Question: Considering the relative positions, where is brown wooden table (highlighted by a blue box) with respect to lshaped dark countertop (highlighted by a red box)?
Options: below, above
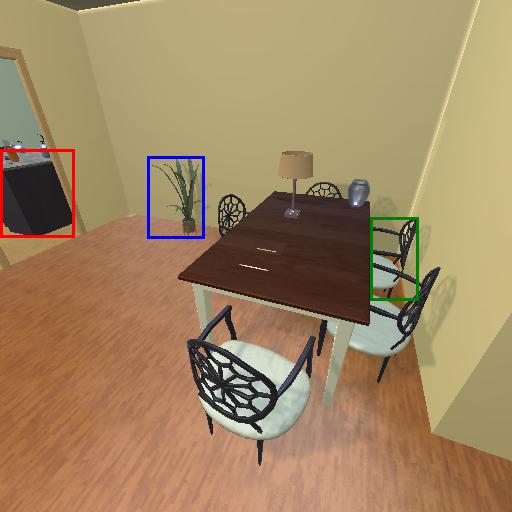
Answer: below